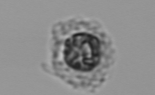
Label: Emiliania_huxleyi